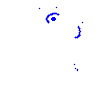
Particle: pion